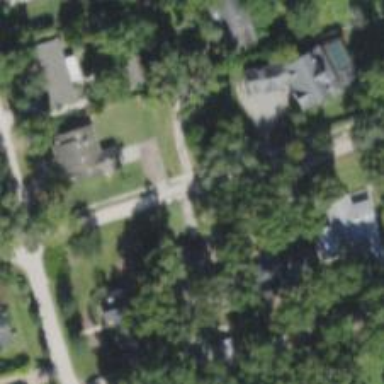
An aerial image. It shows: Residential road with sidewalk on the left.